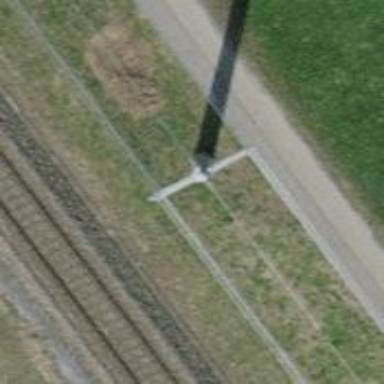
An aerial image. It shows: Concrete power pole.